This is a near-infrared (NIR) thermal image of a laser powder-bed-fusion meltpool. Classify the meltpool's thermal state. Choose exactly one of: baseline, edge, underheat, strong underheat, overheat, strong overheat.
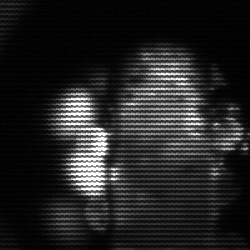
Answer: strong underheat